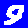
Digit: 9